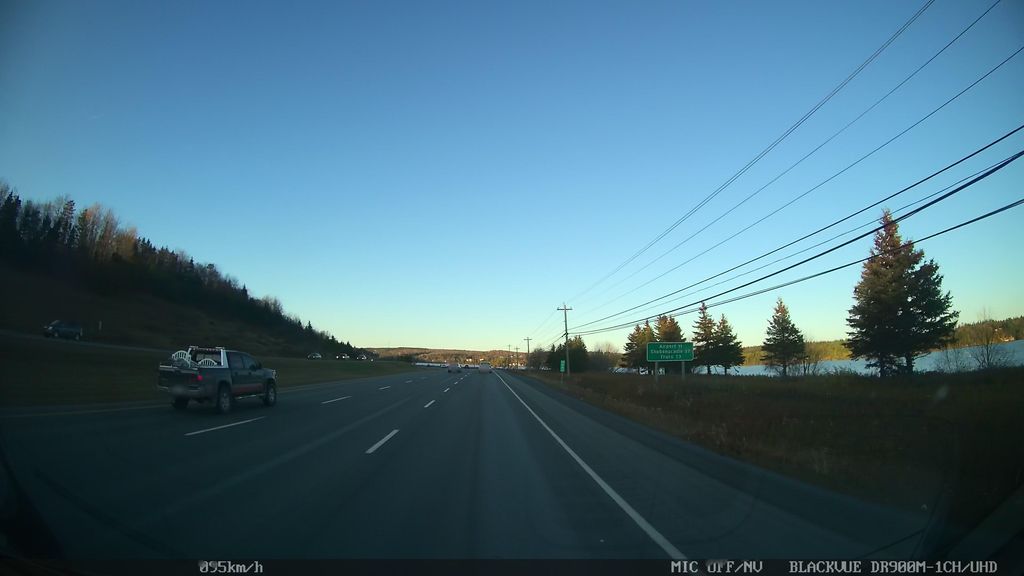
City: halifax